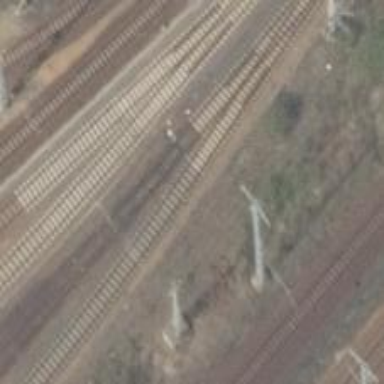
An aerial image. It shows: Railway switch.